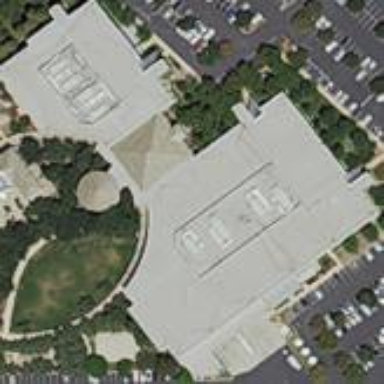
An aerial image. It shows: Commercial building.